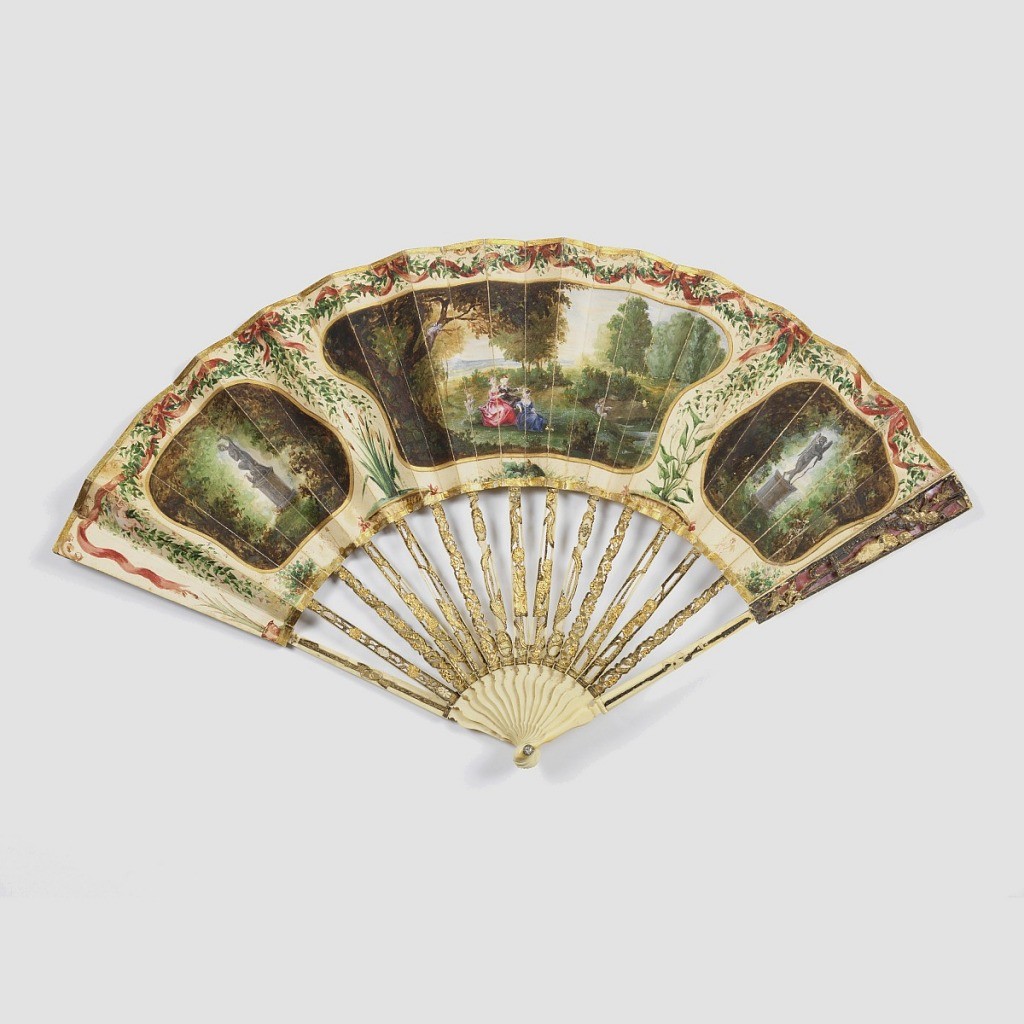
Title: Pleated fan
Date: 19th century
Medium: Paper leaf gilded and painted in watercolor, ivory sticks
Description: Pleated fan. Paper leaf gilded and painted in watercolor, showing three medallions (two of statuary and trees, third of three ladies and three cupids in landscape), border of painted red bows. Carved ivory sticks.